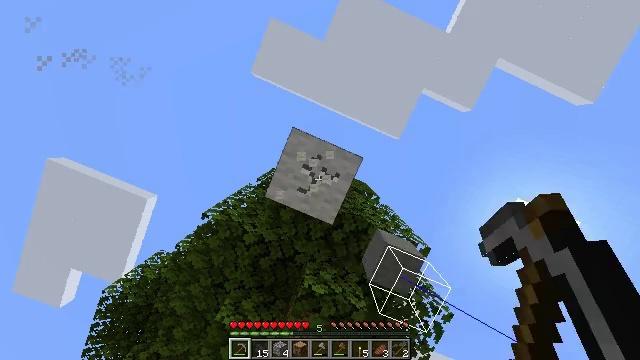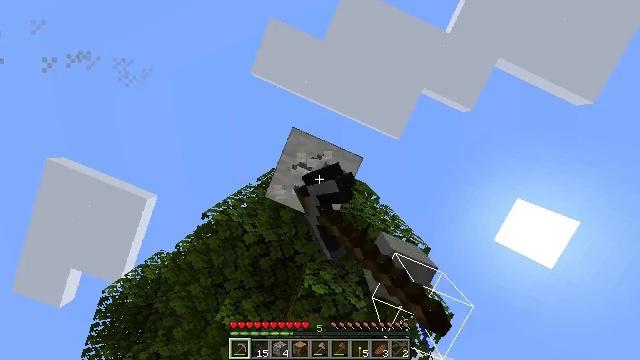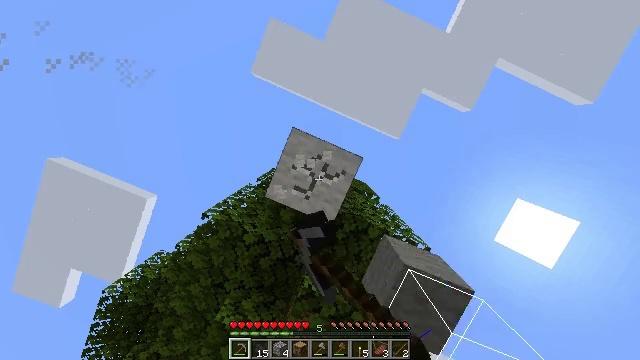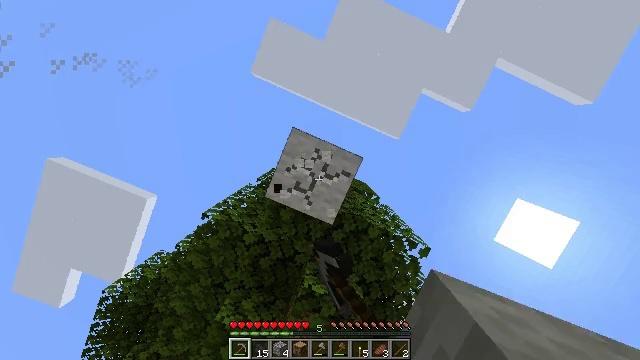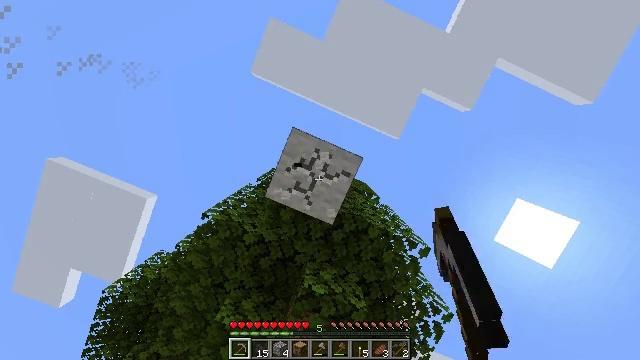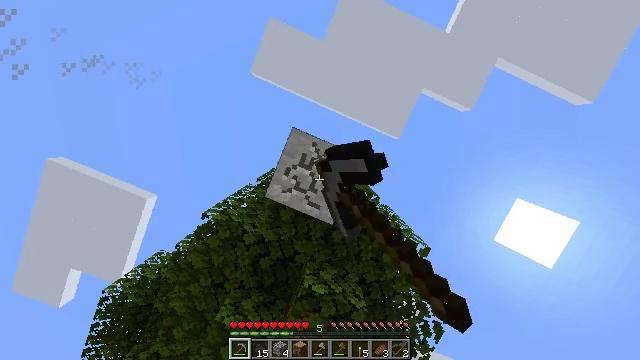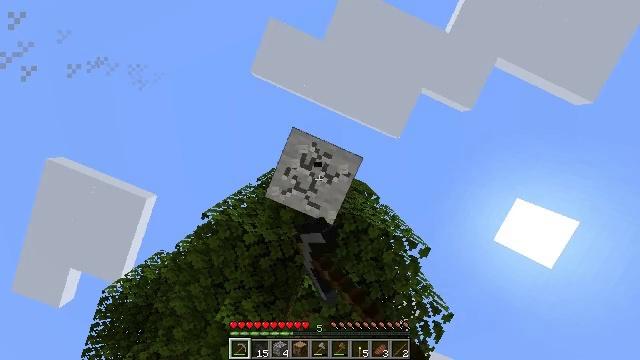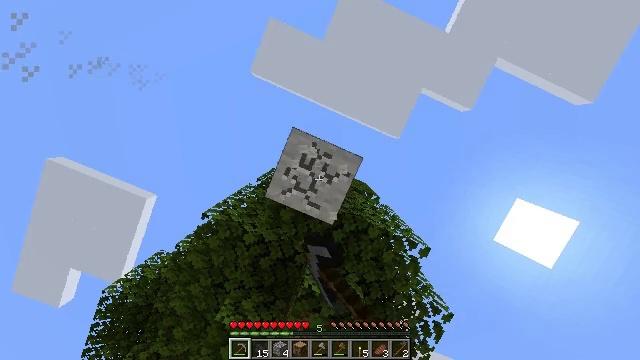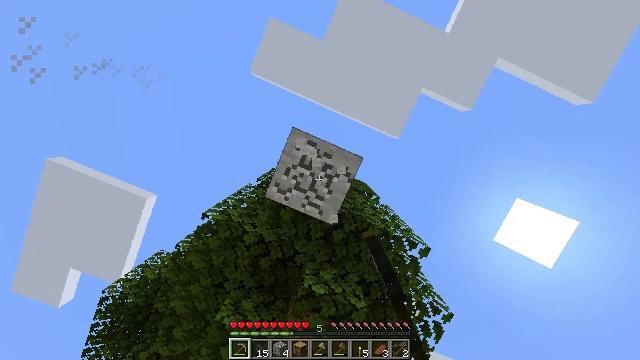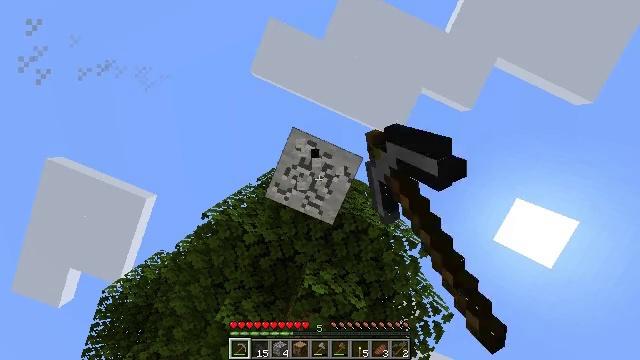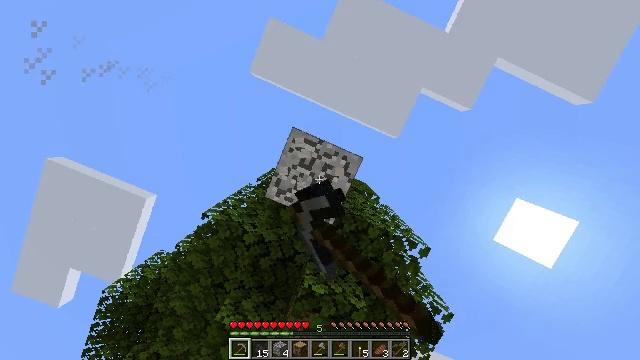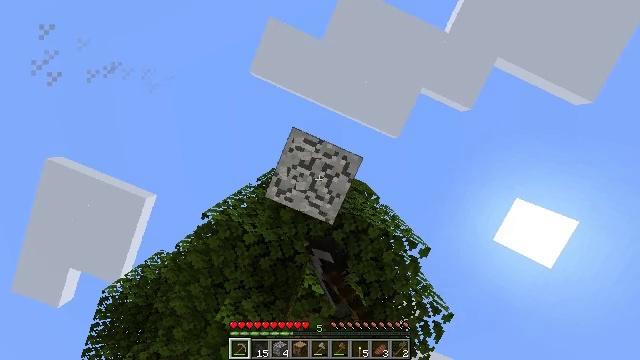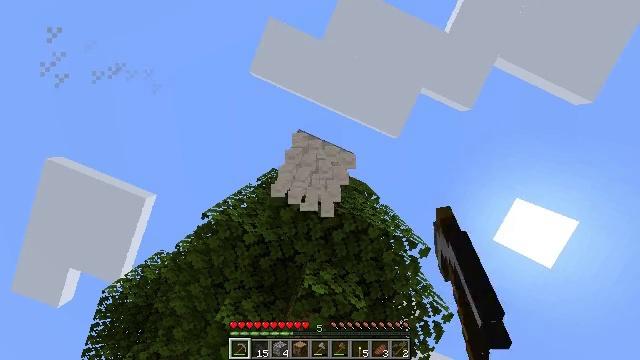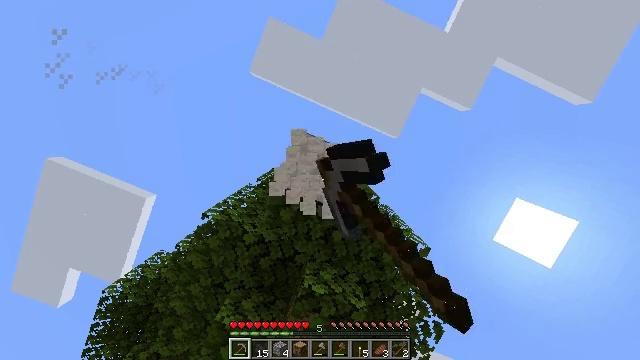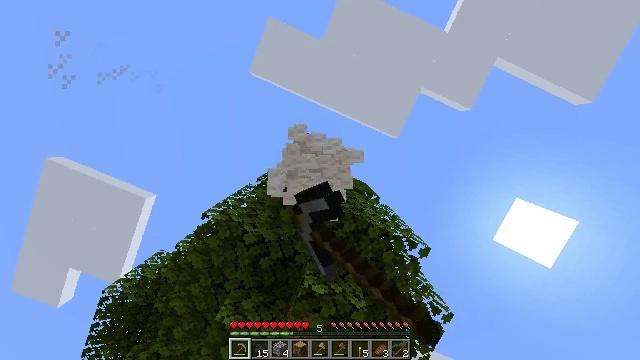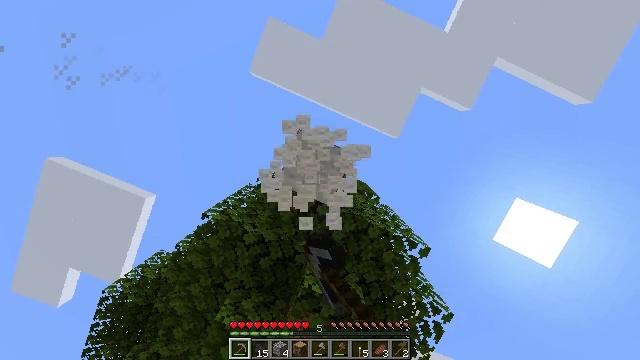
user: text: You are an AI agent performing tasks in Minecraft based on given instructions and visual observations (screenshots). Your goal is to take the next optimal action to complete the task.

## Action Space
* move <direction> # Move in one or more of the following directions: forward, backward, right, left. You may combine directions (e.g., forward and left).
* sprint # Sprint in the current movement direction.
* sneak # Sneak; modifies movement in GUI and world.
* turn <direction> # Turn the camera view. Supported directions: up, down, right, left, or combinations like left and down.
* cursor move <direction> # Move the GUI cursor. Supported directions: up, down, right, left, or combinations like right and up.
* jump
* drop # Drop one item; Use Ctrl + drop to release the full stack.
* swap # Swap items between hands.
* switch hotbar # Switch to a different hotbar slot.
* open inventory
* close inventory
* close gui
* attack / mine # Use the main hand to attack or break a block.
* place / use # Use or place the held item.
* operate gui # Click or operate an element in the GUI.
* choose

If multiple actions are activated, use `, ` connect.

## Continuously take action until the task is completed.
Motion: motion action
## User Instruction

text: Attack the white wool to collect it.
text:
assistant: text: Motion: attack / mine
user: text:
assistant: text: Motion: attack / mine
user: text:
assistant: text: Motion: attack / mine
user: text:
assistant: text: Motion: attack / mine
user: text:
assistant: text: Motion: attack / mine
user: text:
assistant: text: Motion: attack / mine
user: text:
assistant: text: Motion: attack / mine
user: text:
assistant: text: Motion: attack / mine
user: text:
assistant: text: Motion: attack / mine
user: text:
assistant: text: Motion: attack / mine
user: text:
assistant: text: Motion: attack / mine
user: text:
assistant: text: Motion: attack / mine
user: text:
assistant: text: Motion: attack / mine
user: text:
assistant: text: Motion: attack / mine
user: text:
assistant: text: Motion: attack / mine
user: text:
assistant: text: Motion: attack / mine
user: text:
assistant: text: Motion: attack / mine
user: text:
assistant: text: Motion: attack / mine
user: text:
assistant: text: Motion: attack / mine
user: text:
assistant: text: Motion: attack / mine
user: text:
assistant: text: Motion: attack / mine
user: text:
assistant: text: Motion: attack / mine
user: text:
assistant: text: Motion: attack / mine
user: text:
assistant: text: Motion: attack / mine
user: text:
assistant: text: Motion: attack / mine
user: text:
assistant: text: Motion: attack / mine
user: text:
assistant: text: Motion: attack / mine
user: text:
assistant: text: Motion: attack / mine
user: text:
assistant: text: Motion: attack / mine
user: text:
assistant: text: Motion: attack / mine